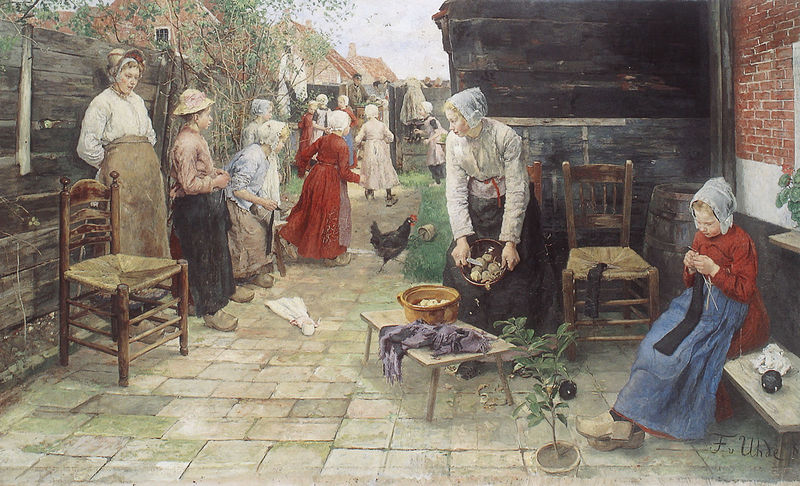
Titel: Der Leierkastenmann kommt
Künstler: Fritz von Uhde
Institution: Hamburg, Kunsthalle
Schlagwörter: baum, gruppe, himmel, mann, frauen, mädchen, blume, hüte, kleider, stuhl, stühle, tisch, schal, tuch, wand, häuser, land, realismus, sessel, pflanze, arbeit, bauern, genre, schürze, topf, magd, röcke, arbeiten, bäuerin, dorf, bauernhof, hof, markt, bank, weiber, spielen, draussen, handarbeit, stricken, wolle, dienstmädchen, frühling, hinterhof, außen, verkauf, hauben, jagd, puppe, leben, ländlich, kartoffel, kartoffeln, dachau, kochen, huhn, steinboden, hühner, mägde, schälen, uhde, bretterwand, erdäpfel, kinderheim, hühnerjagd, pglanze, os, kartoffelschälen